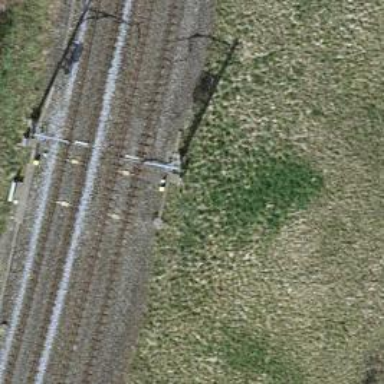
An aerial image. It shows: Railway signal.